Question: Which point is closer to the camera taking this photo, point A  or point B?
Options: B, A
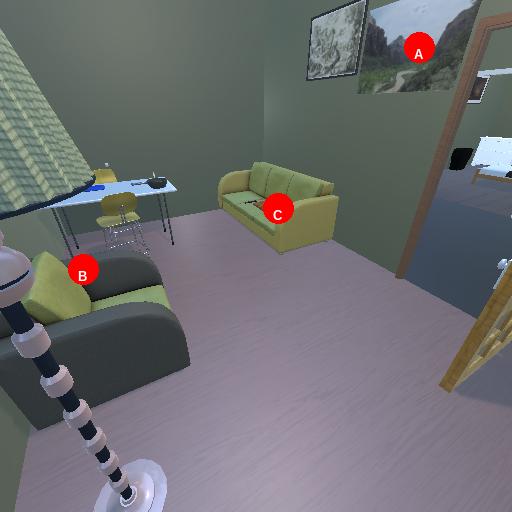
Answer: B